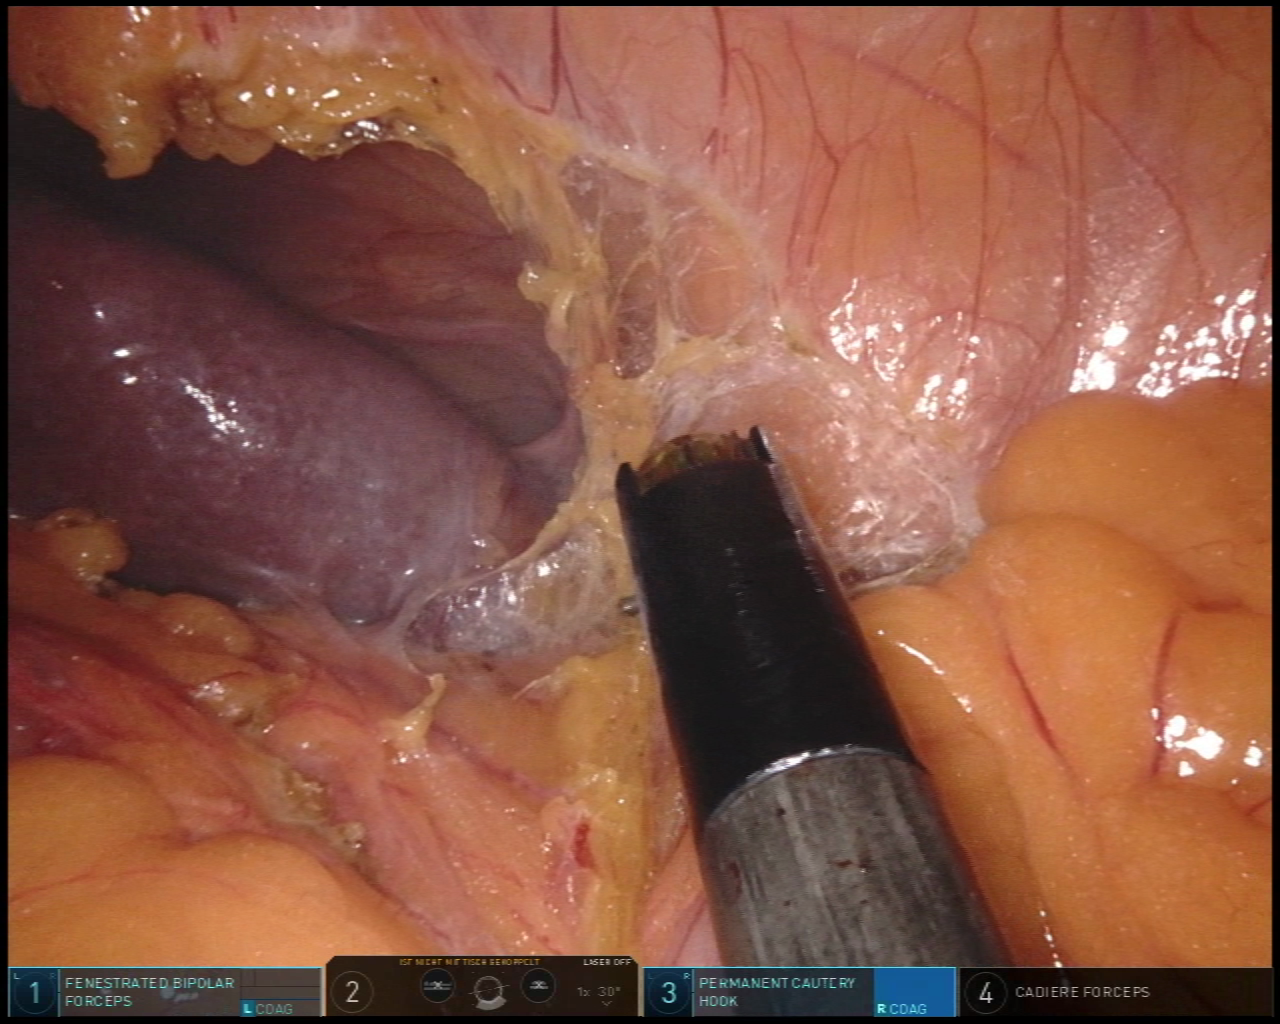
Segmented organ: spleen
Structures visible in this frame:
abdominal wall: yes
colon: yes
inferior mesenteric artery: no
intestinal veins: no
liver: no
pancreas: no
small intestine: no
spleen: yes
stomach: no
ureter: no
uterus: no
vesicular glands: no